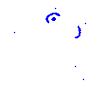
Particle: kaon